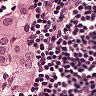
Metastatic tissue present: yes